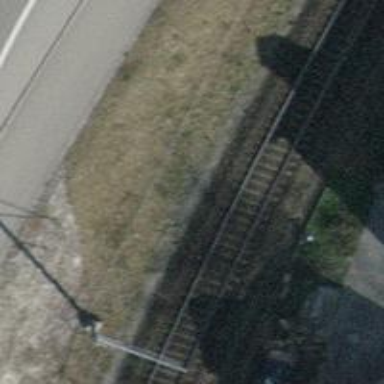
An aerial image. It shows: Single railway track with electrified contact line.